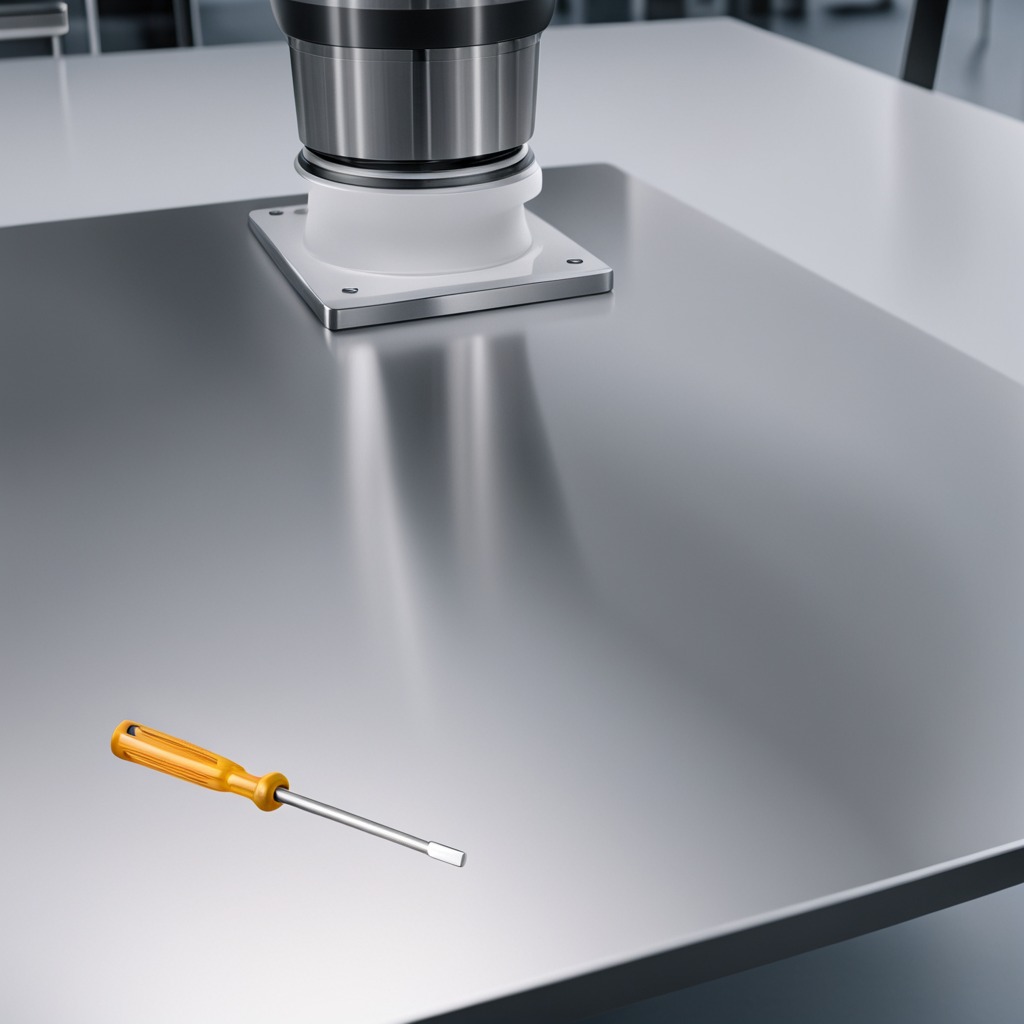
A screwdriver lies on the stainless steel table in a high-end prototyping lab.